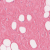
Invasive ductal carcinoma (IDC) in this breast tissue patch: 0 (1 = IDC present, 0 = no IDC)